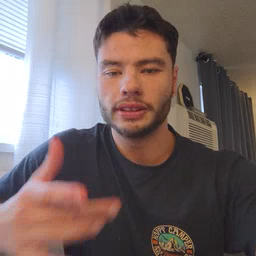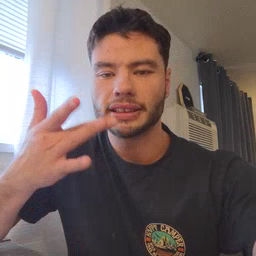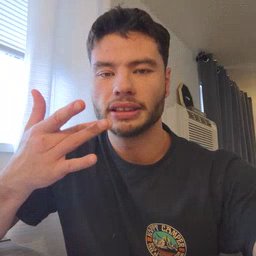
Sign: taste